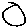
Label: circle